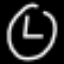
Label: clock